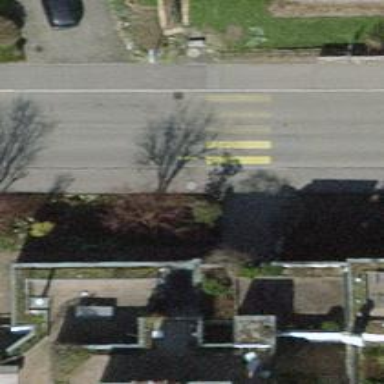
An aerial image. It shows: Marked road crossing.